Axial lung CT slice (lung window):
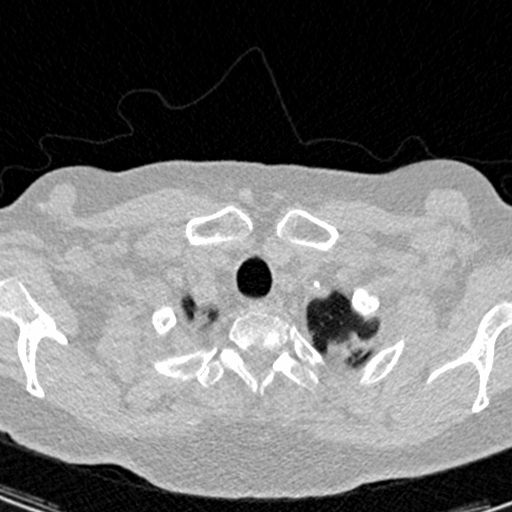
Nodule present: no